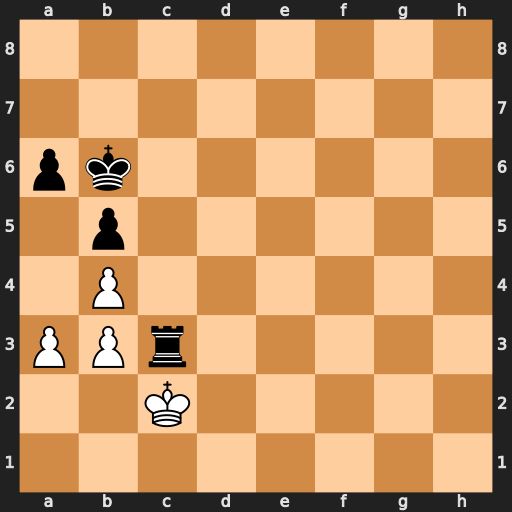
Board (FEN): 8/8/pk6/1p6/1P6/PPr5/2K5/8
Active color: w
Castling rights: -
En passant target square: -
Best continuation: Kxc3 Kc6 Kd4 Kd6 Ke4